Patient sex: M
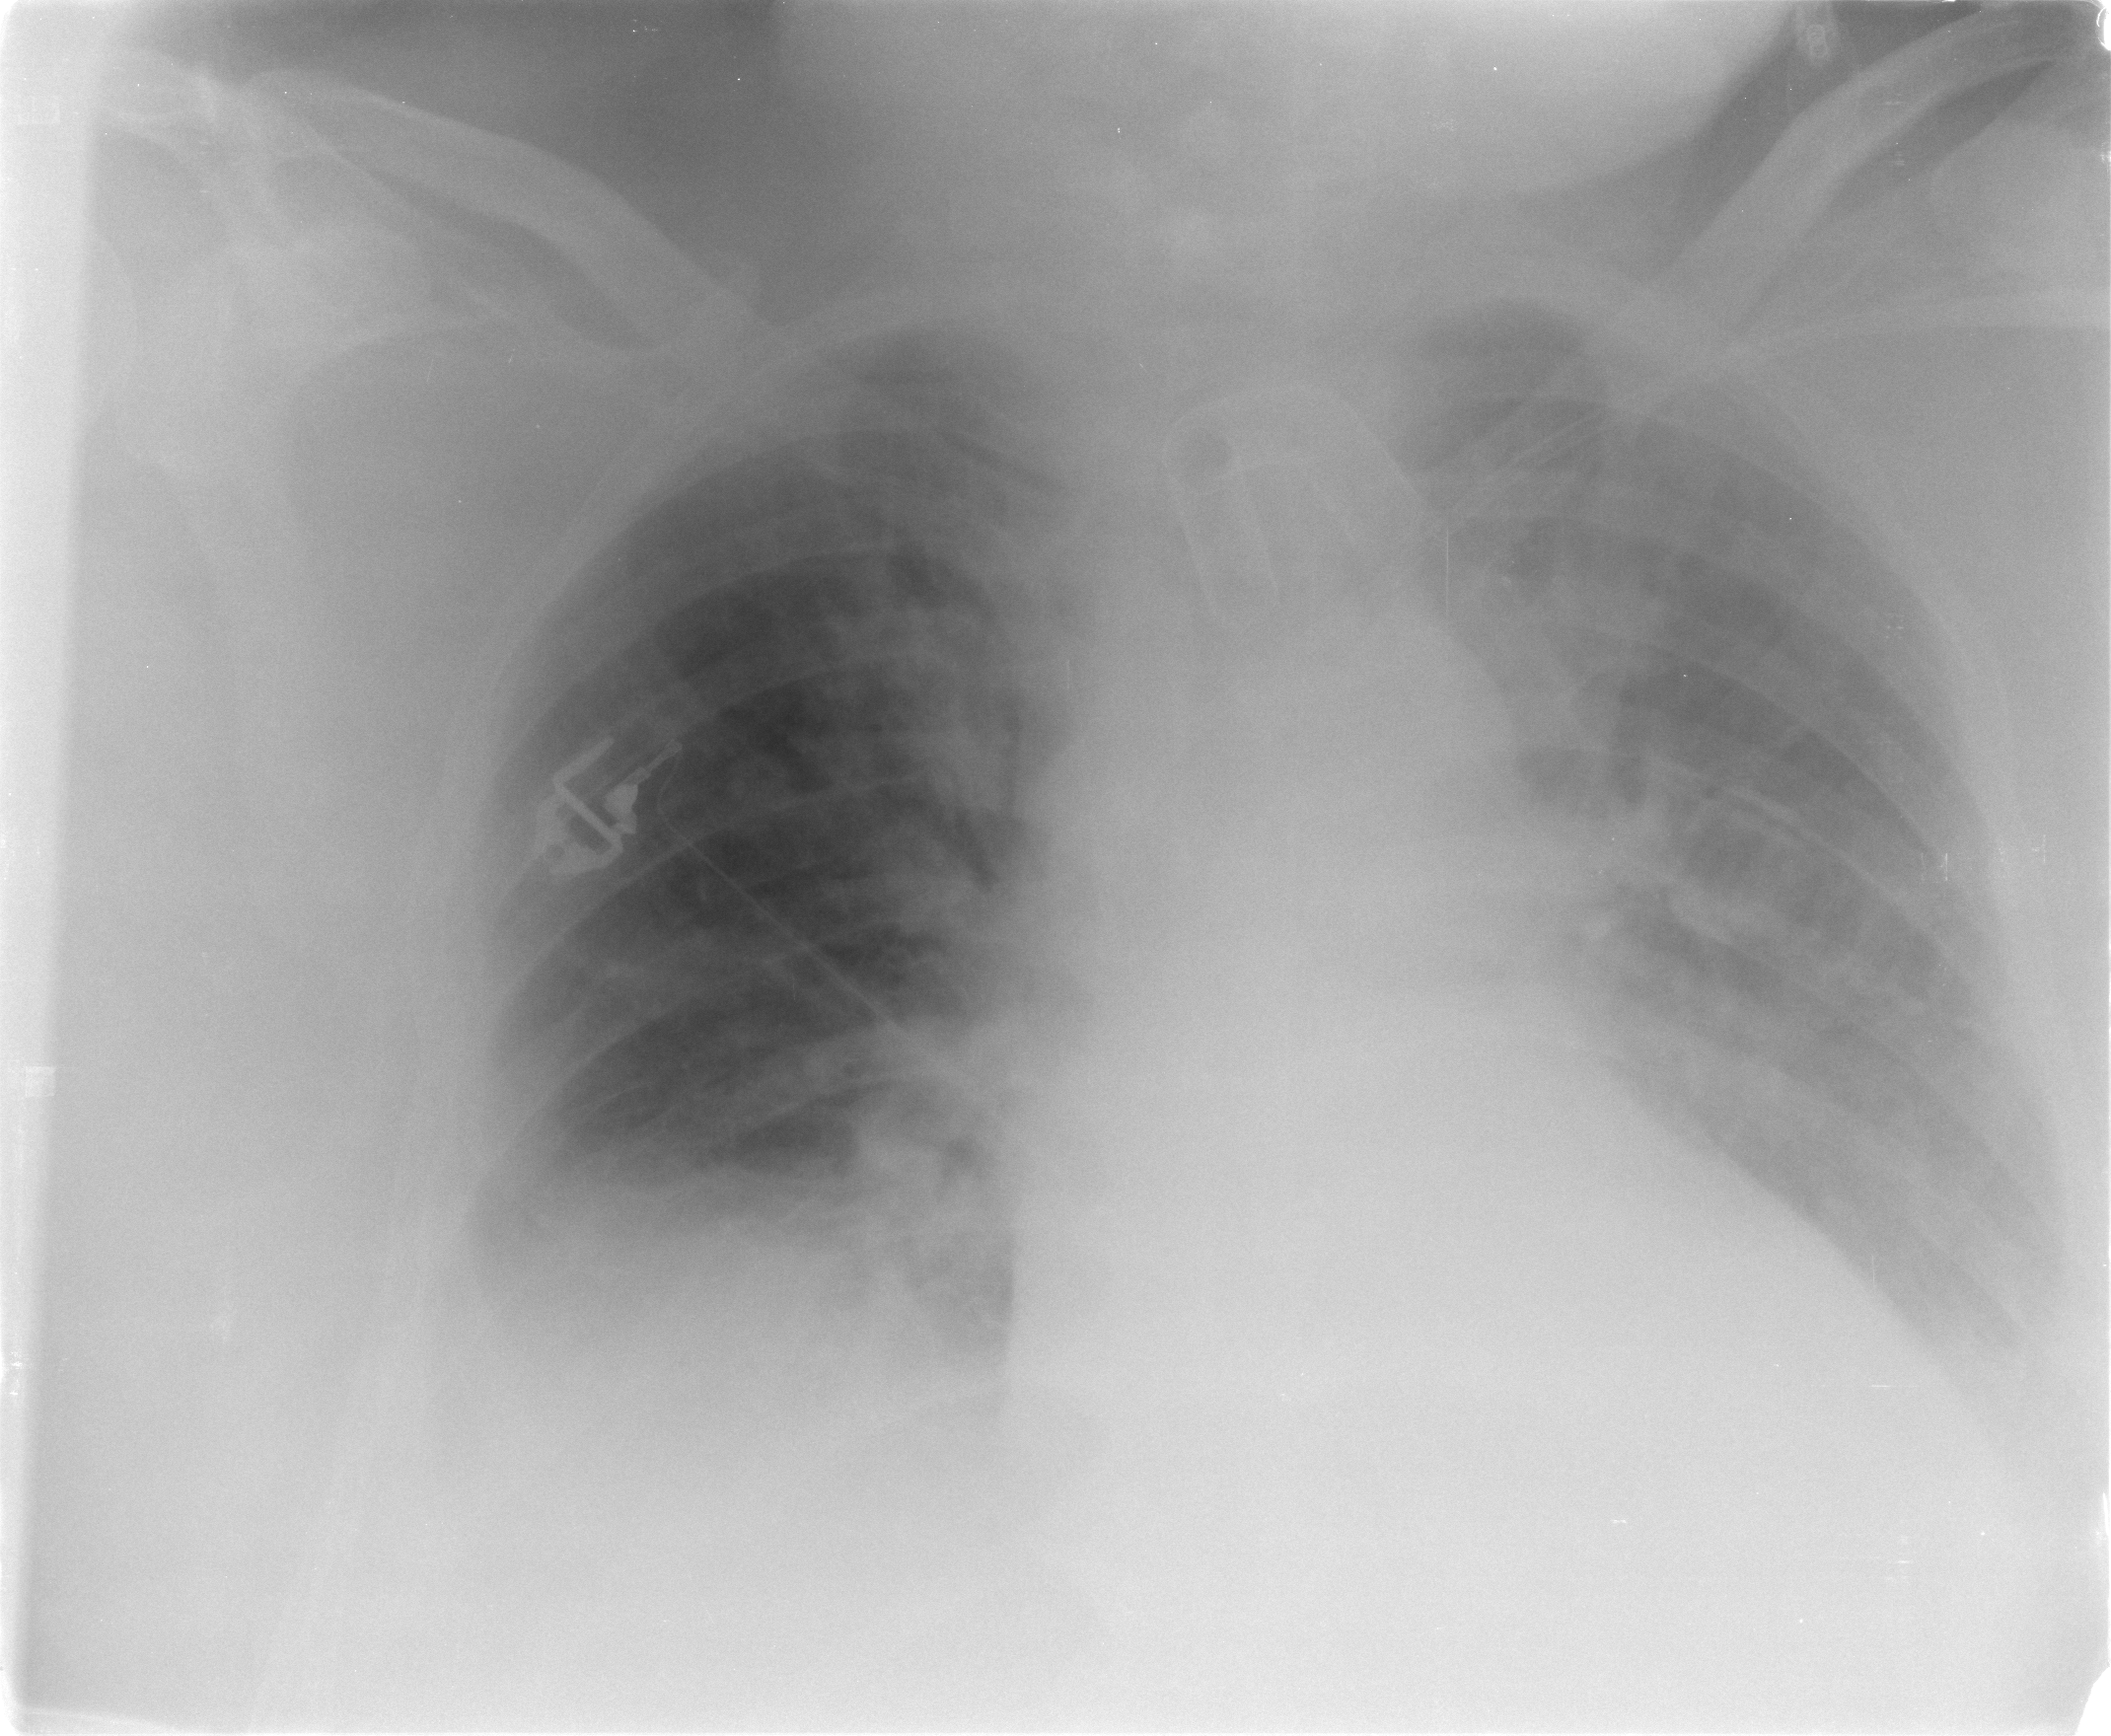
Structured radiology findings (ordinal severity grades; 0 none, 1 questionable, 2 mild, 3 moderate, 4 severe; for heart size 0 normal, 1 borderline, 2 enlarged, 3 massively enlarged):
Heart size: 2
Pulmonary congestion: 3
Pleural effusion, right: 3
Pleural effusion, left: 2
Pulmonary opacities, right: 2
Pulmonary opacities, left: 2
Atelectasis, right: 2
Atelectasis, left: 3